Interaction volume radius: 5 \u00c5
Interaction volume height: 10 \u00c5
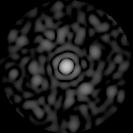
Disorder parameter: 0.7886